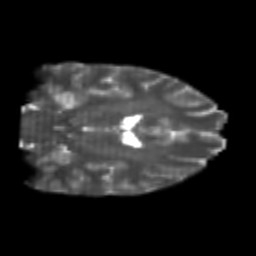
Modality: T2w
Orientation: coronal
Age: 24
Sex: female
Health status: healthy
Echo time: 0.074 s